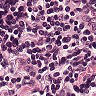
Metastatic tissue present: no